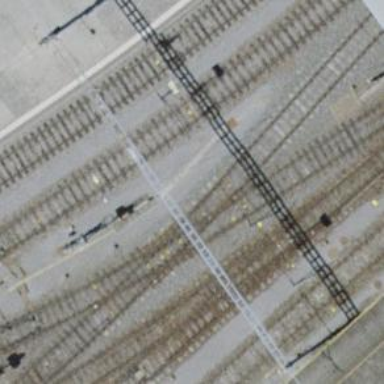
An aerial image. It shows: Rail yard with electrified contact lines for railway operations.